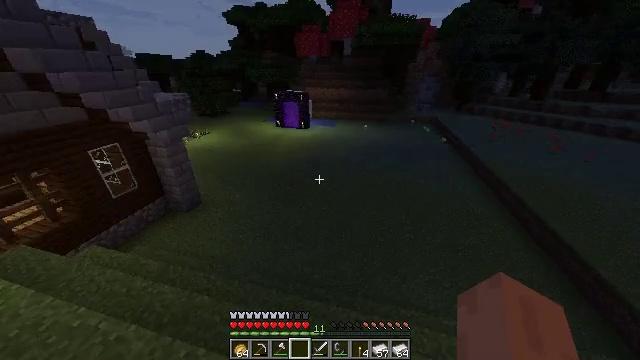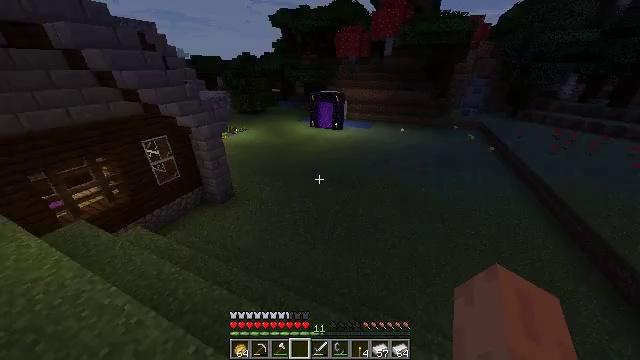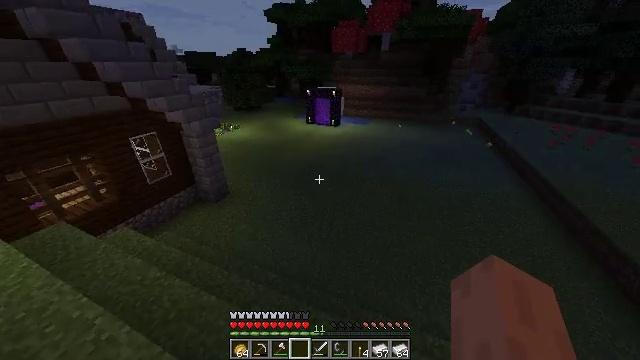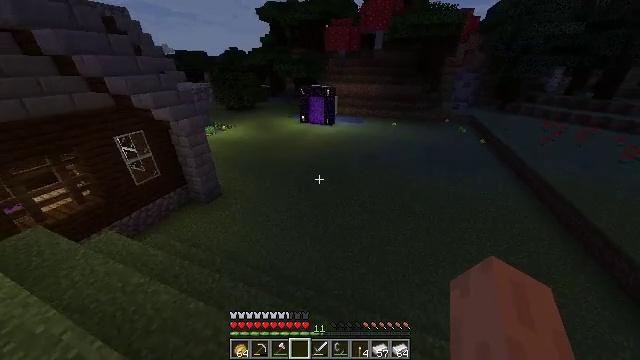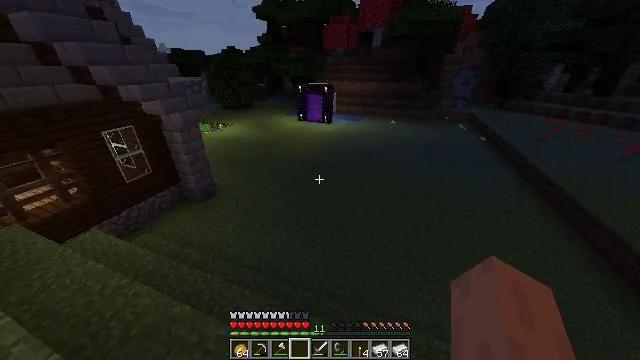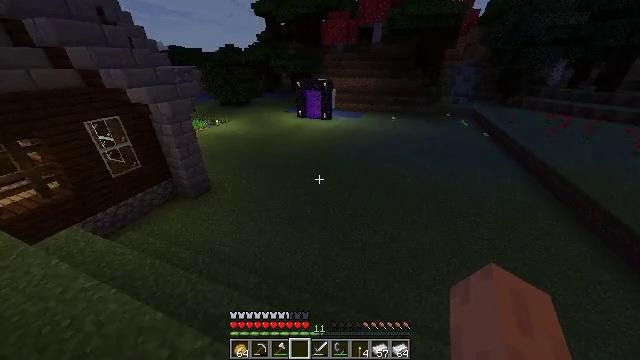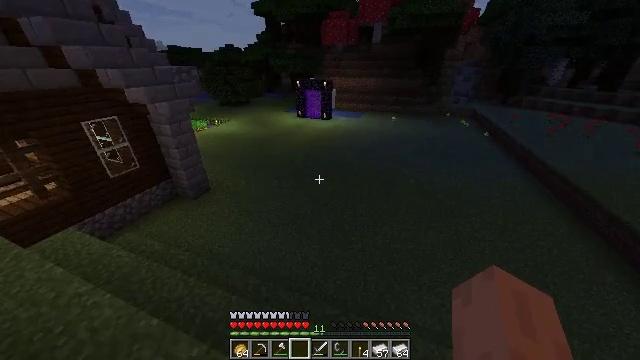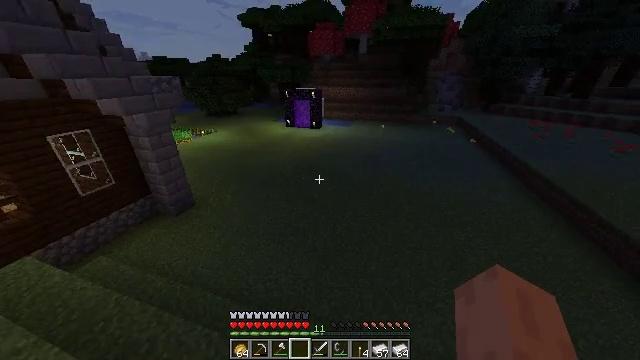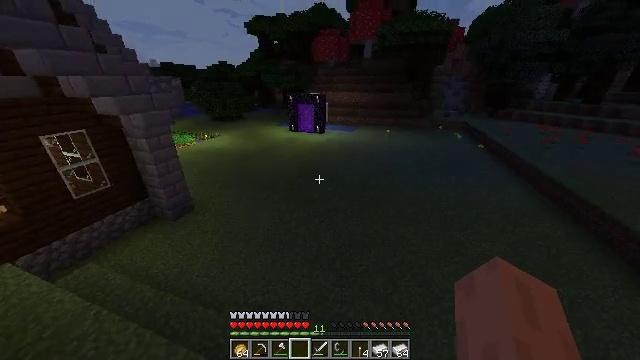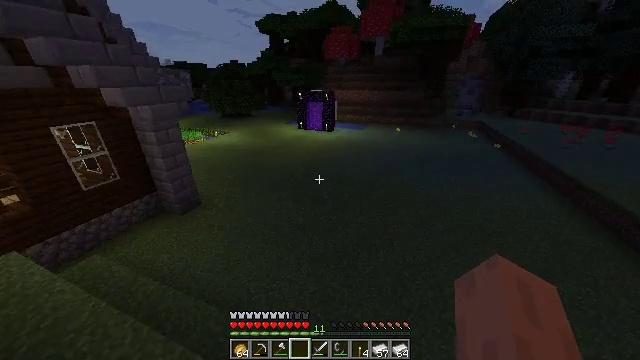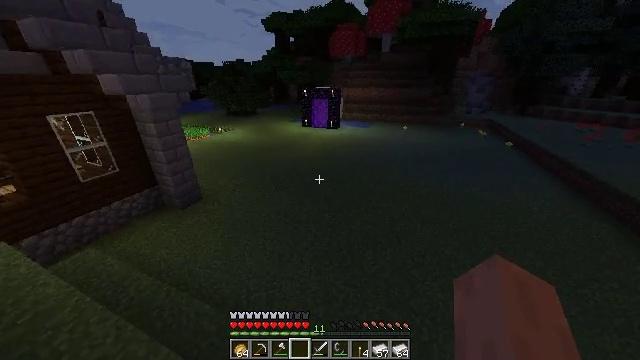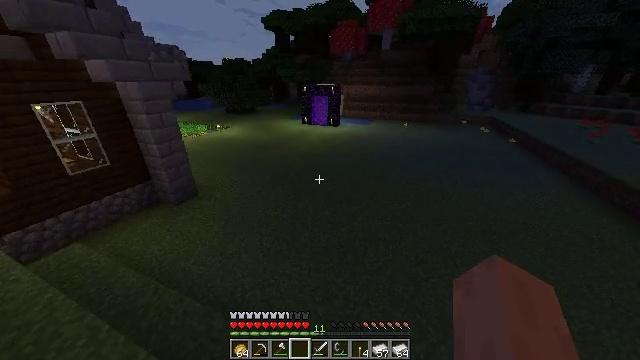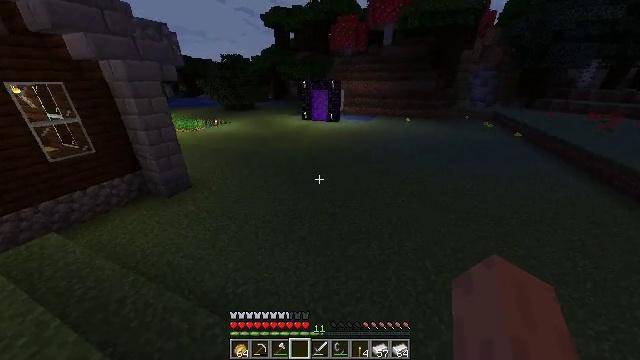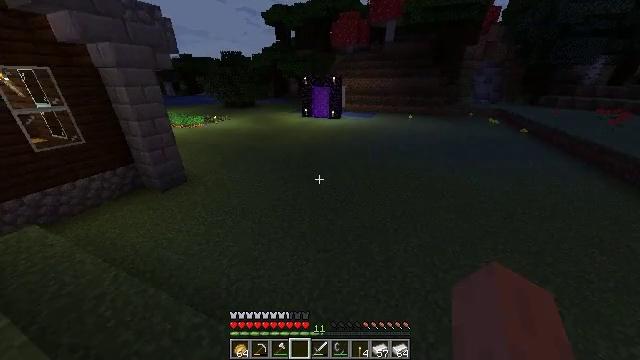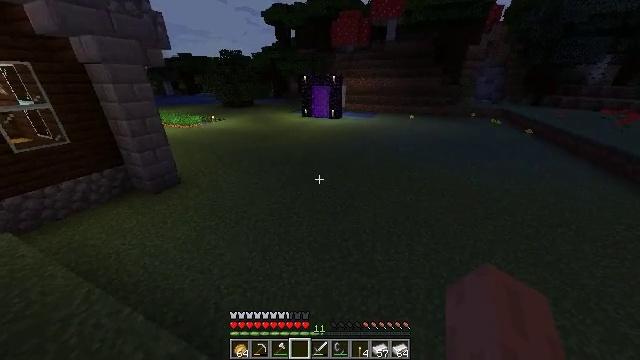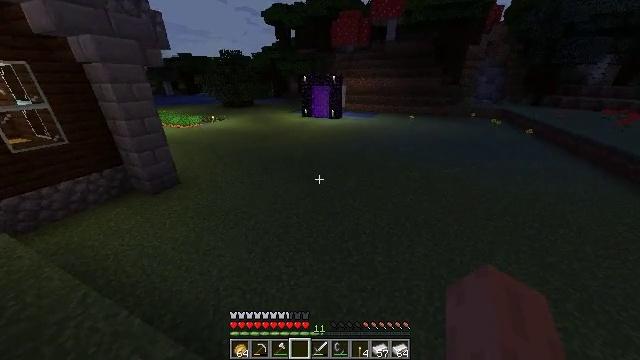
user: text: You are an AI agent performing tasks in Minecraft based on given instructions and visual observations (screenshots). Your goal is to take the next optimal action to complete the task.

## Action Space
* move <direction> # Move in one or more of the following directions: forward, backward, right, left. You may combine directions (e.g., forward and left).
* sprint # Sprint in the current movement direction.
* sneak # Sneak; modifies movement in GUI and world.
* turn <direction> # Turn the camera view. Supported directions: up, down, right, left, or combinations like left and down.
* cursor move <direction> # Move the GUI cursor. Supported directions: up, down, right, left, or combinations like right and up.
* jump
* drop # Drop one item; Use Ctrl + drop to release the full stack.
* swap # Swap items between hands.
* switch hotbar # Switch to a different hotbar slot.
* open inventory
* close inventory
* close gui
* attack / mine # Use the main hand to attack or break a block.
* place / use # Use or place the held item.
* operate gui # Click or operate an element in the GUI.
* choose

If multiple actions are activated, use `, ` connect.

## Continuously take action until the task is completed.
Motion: motion action
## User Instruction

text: Attack the ground to gather dirt.
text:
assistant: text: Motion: move forward, turn left
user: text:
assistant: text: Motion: move forward
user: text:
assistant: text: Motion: move forward, sprint, turn right
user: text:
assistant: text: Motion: move forward, sprint
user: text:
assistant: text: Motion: move forward, sprint
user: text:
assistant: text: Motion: move forward, sprint
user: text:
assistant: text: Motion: move forward, turn right and up
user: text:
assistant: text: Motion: move forward, sprint, turn left and up
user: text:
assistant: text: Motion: move forward, sprint, turn left
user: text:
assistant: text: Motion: move forward, sprint, turn left
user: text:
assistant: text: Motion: move forward, sprint
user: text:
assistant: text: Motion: move forward, sprint
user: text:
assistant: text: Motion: move forward
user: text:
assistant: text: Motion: move forward, sprint
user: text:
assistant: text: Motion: move forward, sprint
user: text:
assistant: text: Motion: move forward, sprint
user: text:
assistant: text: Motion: move forward, turn left
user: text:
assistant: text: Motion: move forward, turn left
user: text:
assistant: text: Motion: move forward
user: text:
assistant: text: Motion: move forward, jump
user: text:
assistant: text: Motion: move forward, jump
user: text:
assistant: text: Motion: move forward, jump
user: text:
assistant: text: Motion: move forward, jump
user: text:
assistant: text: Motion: move forward, jump
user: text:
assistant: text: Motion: move forward, jump
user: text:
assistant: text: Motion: move forward, jump
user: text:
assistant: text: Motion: move forward, jump
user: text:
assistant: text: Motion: move forward, jump
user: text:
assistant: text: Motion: move forward, sprint, jump
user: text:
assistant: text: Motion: move forward, sprint, jump